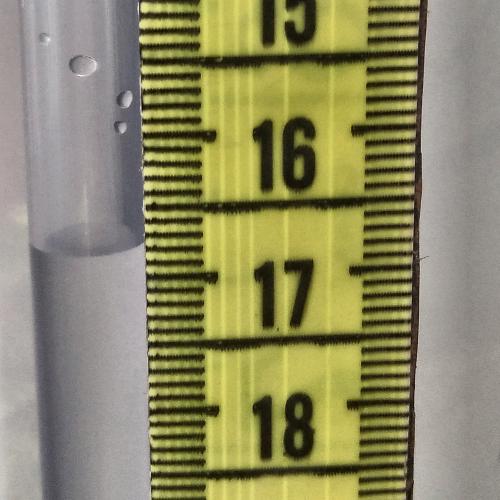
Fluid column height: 16.8 cm